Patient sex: M
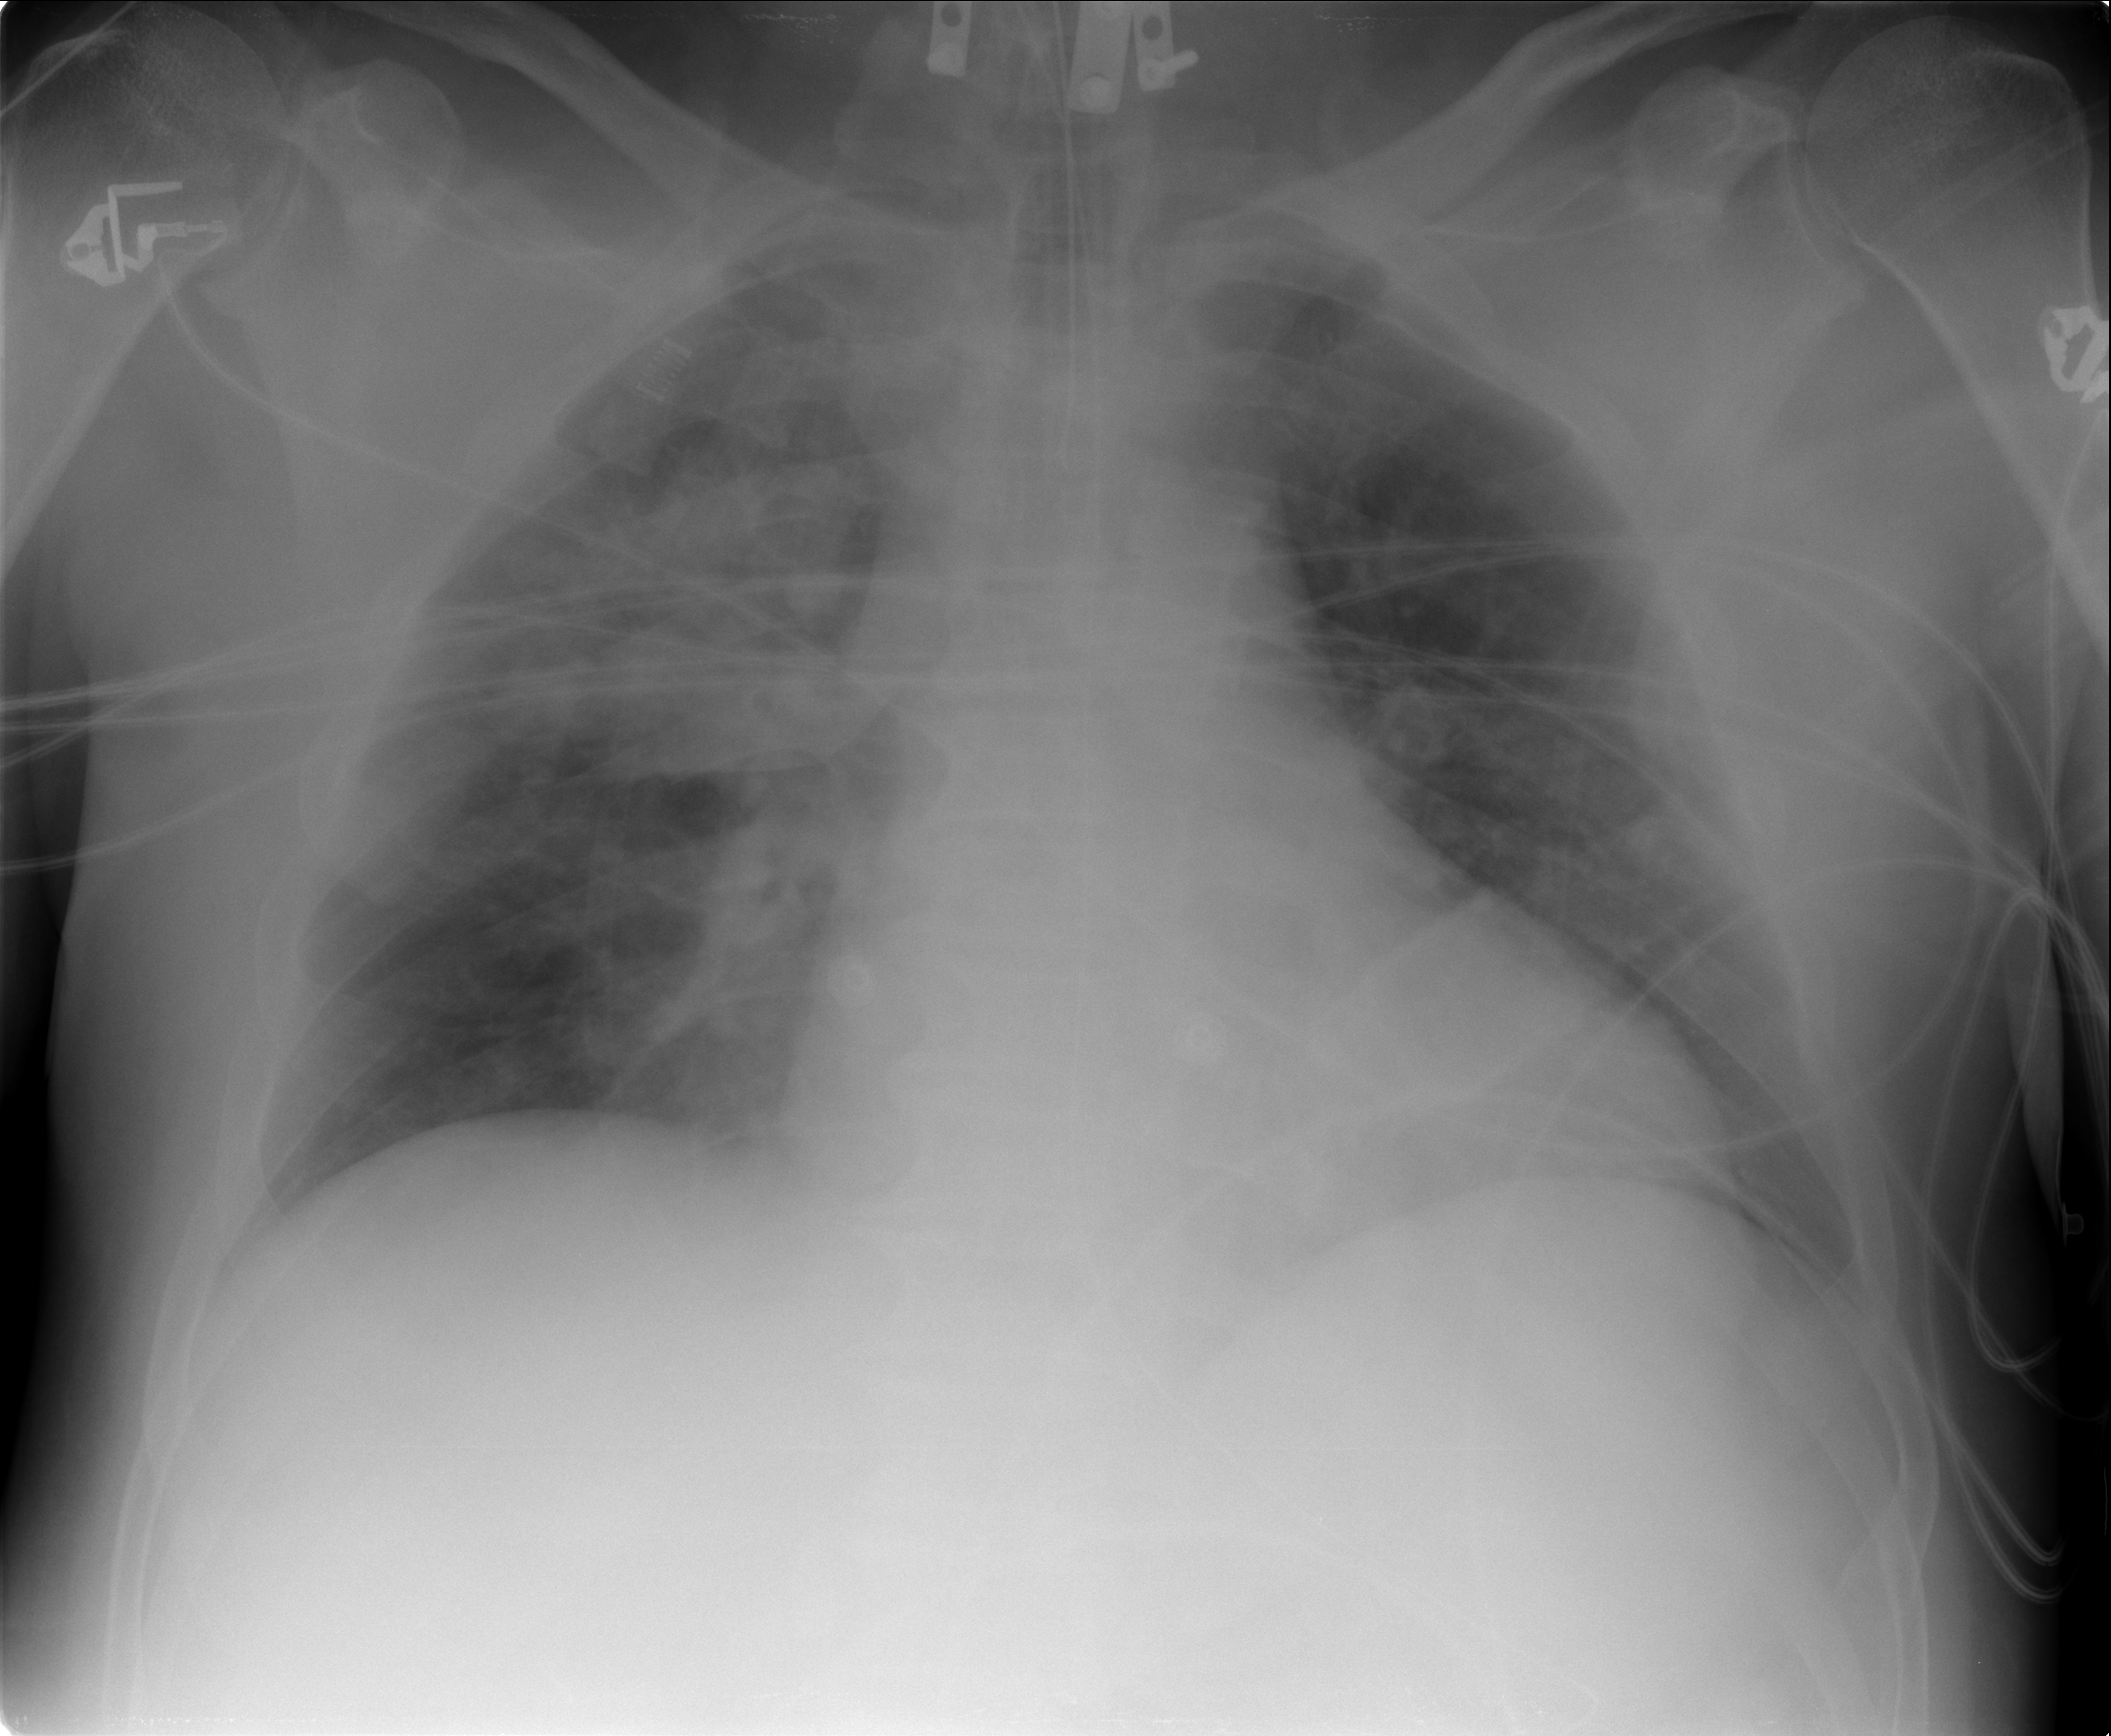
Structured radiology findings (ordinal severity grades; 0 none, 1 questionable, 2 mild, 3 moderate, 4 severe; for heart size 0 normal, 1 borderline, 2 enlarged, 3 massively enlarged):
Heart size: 2
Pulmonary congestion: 4
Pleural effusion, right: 0
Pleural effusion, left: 1
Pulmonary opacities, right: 3
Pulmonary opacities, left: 2
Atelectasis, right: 2
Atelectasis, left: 2